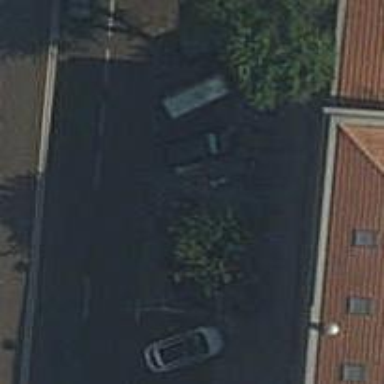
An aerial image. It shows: Motorcycle parking area.